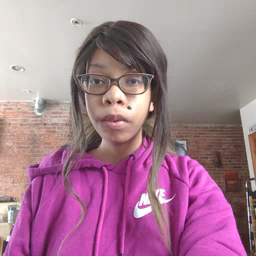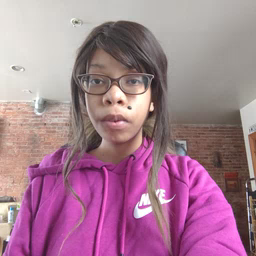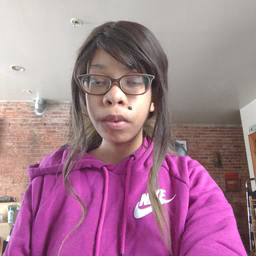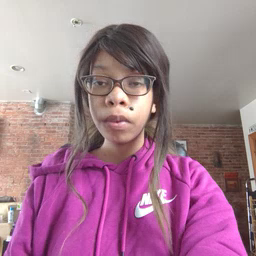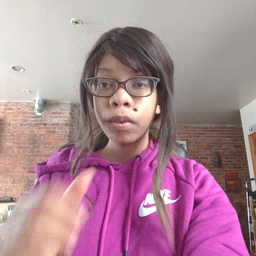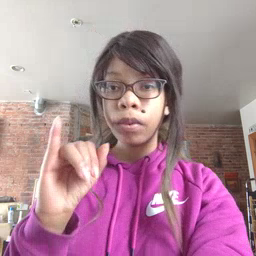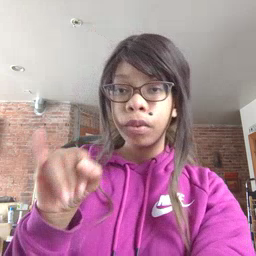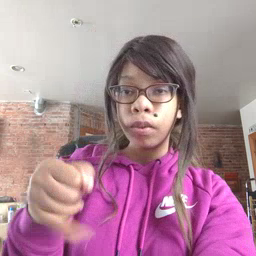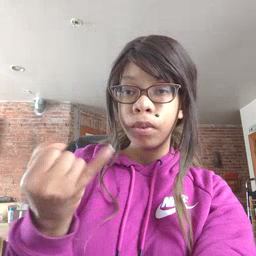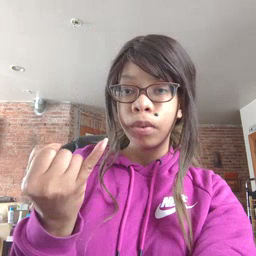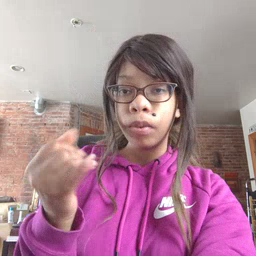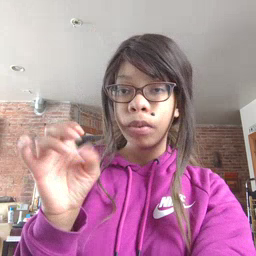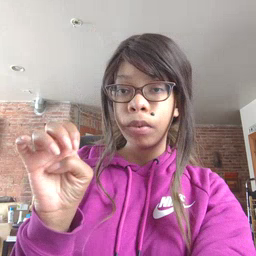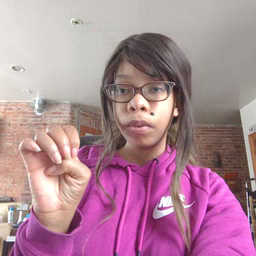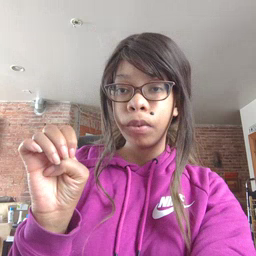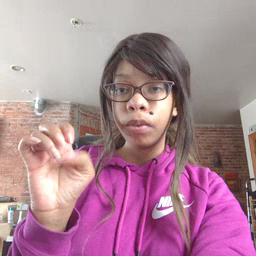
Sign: jeans